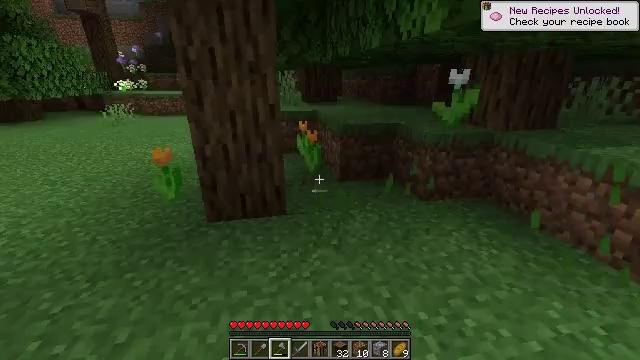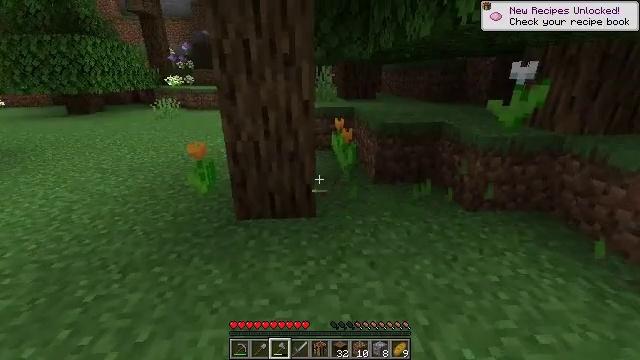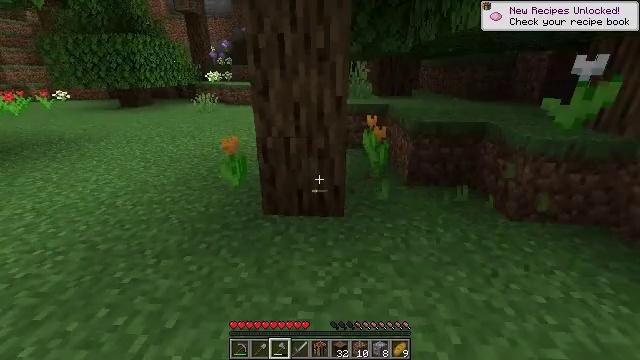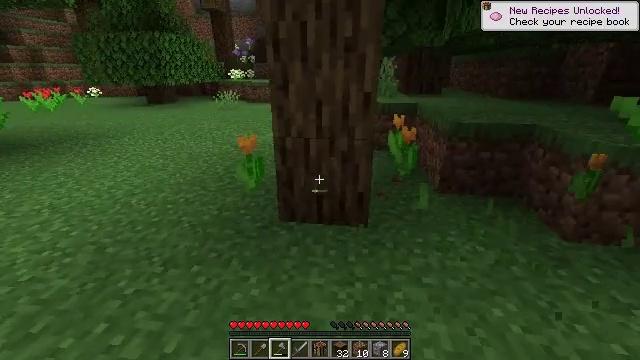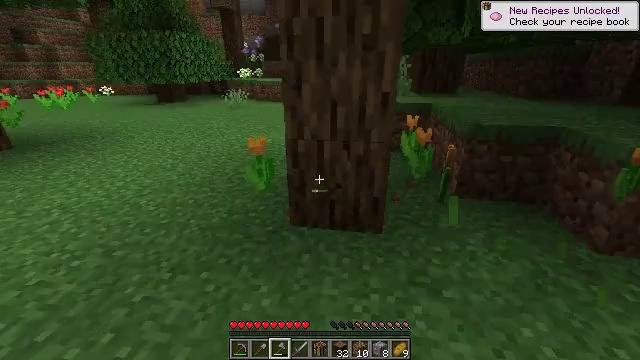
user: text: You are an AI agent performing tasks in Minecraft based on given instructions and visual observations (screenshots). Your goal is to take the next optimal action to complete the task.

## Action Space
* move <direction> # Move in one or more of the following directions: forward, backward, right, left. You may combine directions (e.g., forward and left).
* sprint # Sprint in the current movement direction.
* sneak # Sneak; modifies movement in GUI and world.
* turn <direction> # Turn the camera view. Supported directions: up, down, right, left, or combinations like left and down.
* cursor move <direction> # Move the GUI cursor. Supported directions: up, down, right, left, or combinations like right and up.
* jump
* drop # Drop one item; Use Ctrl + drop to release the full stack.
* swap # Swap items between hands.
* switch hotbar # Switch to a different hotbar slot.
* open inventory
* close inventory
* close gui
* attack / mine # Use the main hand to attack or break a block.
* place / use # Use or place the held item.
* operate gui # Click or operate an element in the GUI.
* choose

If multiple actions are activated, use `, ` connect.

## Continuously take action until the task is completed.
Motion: motion action
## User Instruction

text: Gather the bright orange tulip.
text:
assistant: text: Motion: move forward, turn left, attack / mine
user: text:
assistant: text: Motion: move forward, turn left, attack / mine
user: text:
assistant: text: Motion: move forward and move left, turn left, attack / mine
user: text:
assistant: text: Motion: move forward and move left, turn left, attack / mine
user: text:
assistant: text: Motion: attack / mine